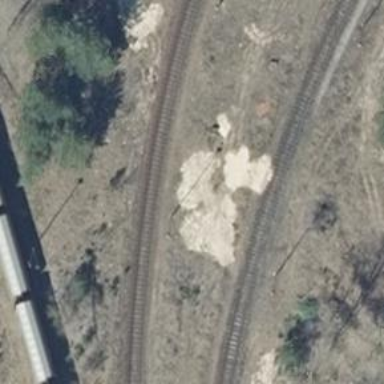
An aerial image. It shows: Railway yard in service.